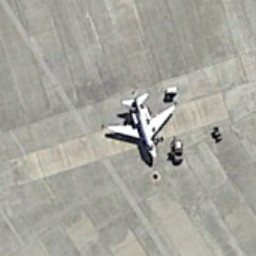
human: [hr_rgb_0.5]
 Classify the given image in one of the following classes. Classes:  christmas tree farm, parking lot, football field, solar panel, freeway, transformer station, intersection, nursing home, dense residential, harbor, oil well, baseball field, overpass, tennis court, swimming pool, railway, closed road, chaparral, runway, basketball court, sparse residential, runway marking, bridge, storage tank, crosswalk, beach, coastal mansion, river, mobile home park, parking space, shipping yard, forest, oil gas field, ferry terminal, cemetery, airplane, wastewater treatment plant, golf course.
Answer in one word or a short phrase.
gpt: airplane